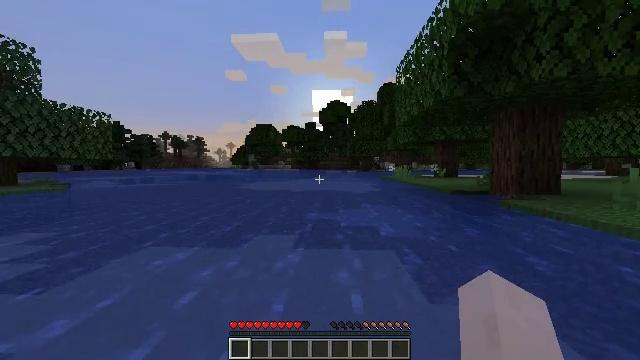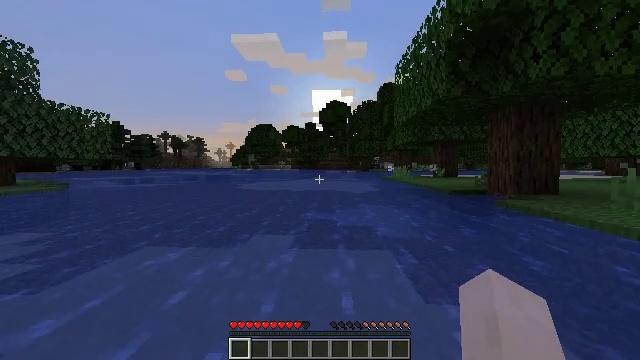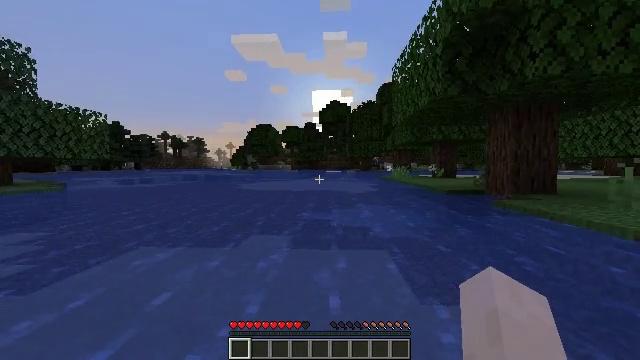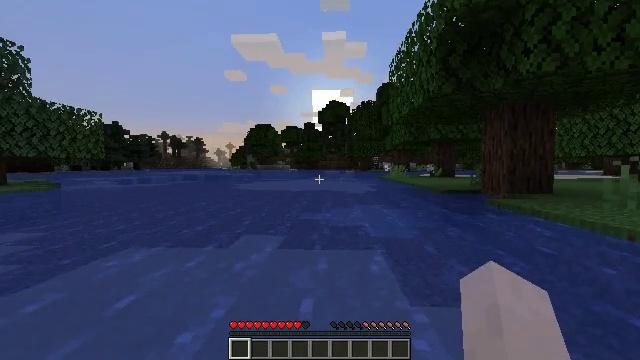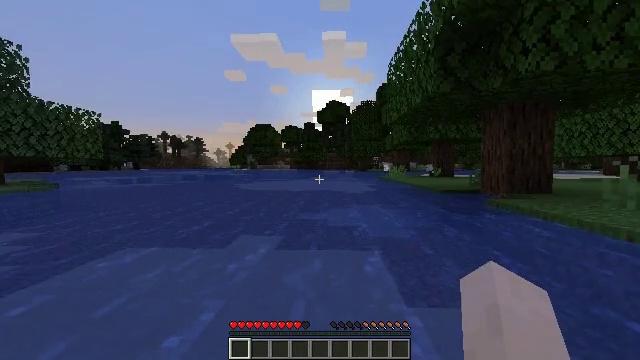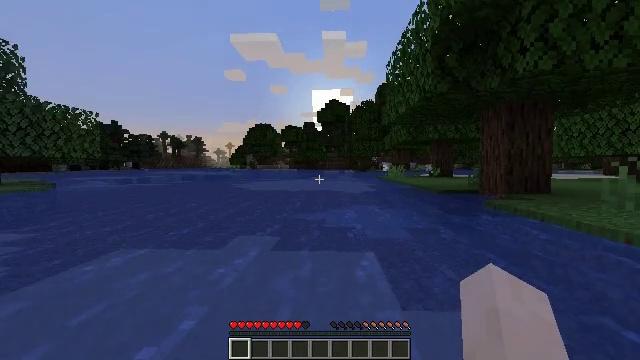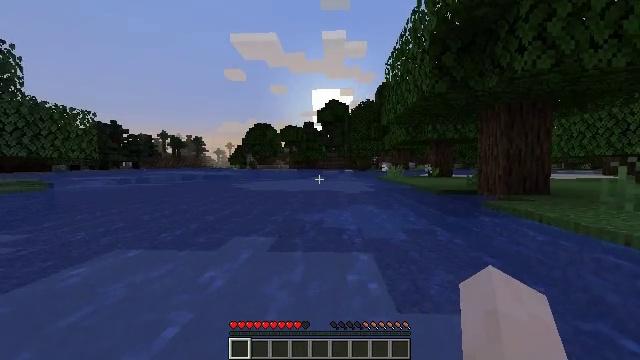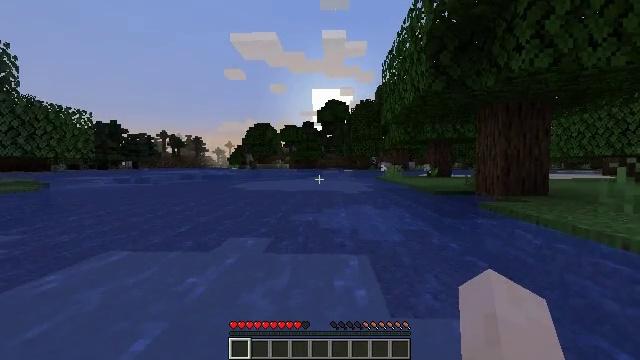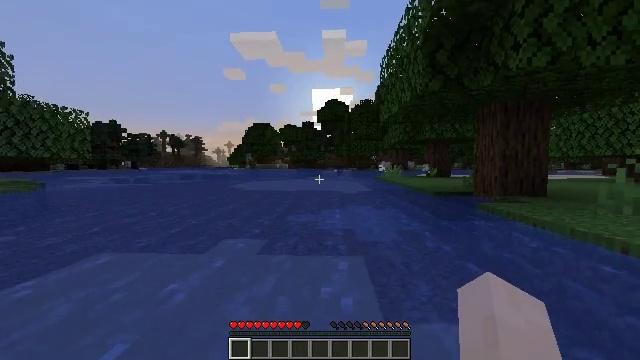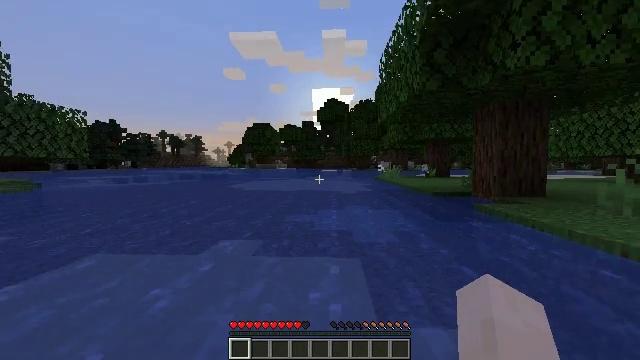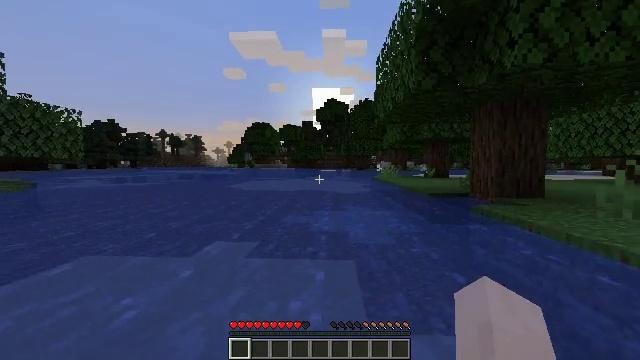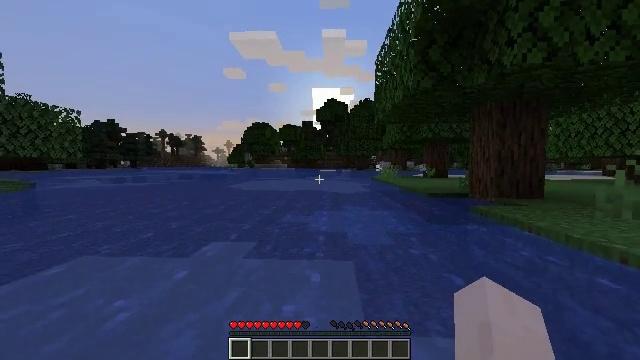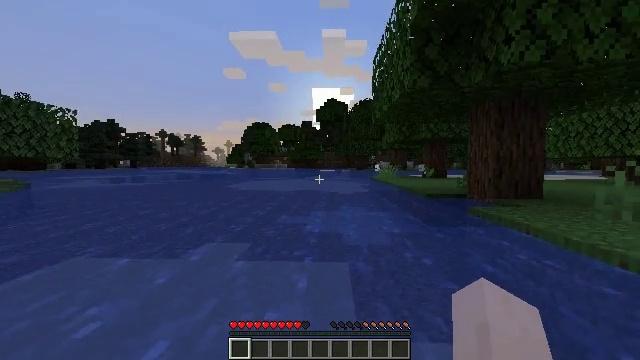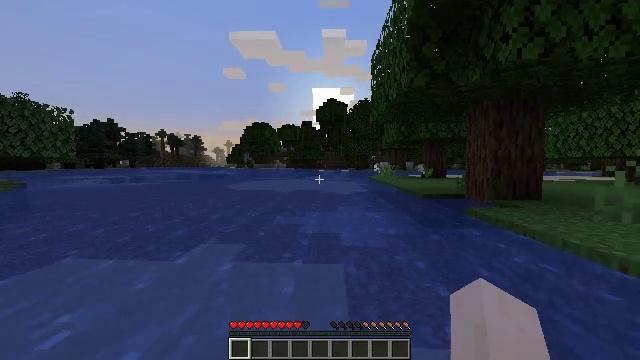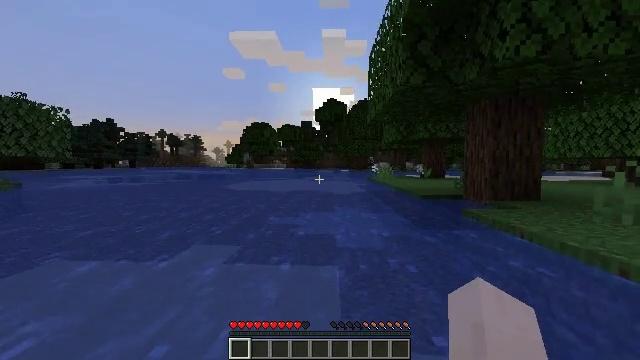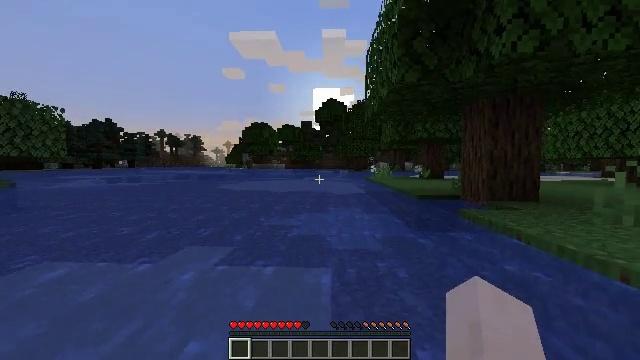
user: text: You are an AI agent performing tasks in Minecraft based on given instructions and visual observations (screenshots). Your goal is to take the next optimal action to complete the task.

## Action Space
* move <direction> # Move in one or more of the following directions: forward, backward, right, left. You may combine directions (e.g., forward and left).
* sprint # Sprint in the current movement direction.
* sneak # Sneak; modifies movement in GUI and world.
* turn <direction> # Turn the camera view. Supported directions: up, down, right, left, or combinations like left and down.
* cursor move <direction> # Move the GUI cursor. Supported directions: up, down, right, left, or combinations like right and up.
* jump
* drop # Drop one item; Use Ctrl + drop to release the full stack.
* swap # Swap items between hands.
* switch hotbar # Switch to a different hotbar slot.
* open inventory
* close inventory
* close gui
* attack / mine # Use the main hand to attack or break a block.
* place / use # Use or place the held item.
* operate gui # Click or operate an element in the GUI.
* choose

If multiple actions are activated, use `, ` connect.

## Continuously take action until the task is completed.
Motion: motion action
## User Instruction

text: Mine the purple bed.
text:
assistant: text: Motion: move forward and move right
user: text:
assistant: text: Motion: move forward and move right
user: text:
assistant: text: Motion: move forward and move right
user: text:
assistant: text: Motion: move forward and move right
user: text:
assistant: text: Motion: move forward and move right
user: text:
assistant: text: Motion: move forward and move right
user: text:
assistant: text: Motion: move forward and move right
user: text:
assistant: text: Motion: move forward and move right
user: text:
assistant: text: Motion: move forward and move right
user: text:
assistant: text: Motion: move forward and move right
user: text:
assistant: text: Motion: move forward and move right
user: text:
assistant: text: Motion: move forward and move right
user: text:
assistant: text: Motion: move forward and move right
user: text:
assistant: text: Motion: move forward and move right
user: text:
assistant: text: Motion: move forward and move right
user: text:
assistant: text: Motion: move forward and move right
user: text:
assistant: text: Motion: move forward and move right
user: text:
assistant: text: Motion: move forward and move right
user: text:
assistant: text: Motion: move forward and move right
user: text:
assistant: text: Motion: move forward and move right
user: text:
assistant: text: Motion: move forward and move right
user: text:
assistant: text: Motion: move forward and move right
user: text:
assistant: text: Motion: move forward and move right
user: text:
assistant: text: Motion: move forward and move right
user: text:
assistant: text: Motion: move forward and move right
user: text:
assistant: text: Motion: move right, turn right and down
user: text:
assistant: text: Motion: move right, turn right and down
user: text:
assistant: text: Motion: move right, turn right and down
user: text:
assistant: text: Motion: move right, turn right and down
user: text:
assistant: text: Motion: move right, turn right and down